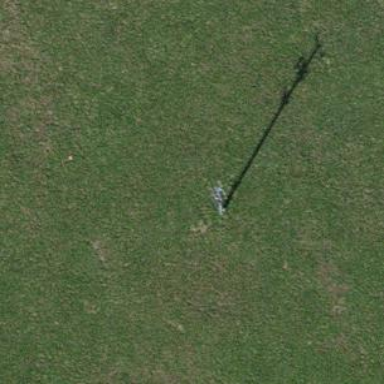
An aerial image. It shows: Minor power line.